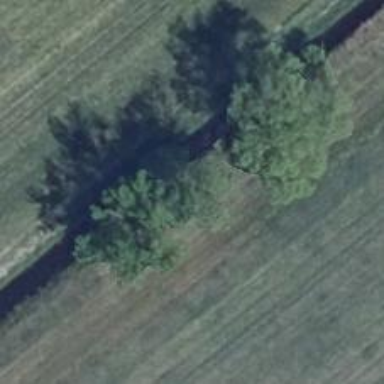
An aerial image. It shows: Deciduous tree with broadleaved leaves.